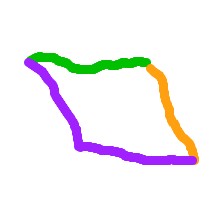
Shape: parallelogram